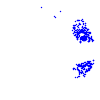
Particle: electron